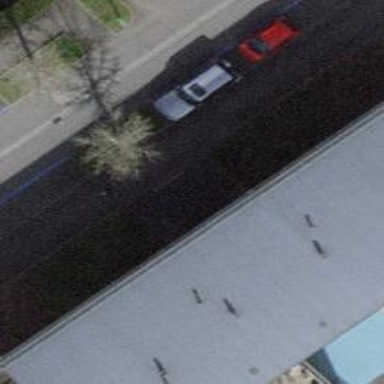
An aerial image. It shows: View of roof of building.